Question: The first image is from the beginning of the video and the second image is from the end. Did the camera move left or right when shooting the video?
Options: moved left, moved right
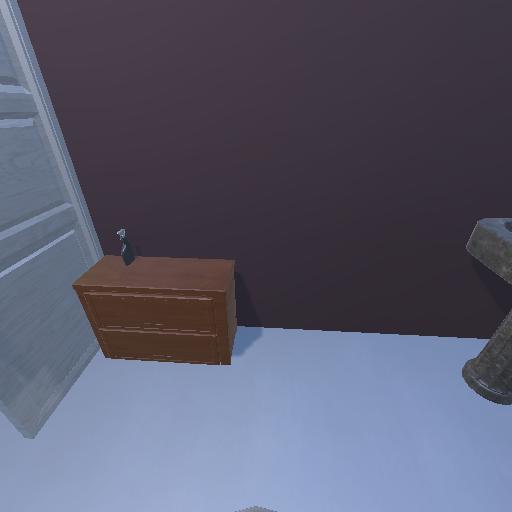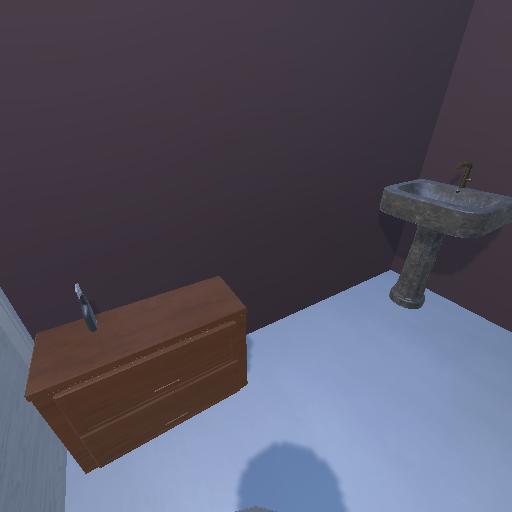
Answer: moved left